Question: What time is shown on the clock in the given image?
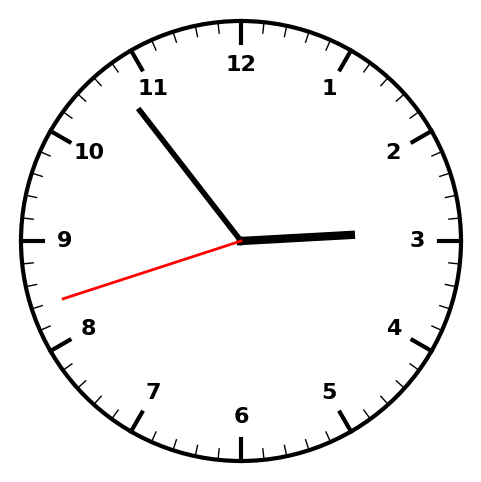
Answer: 02:53:42